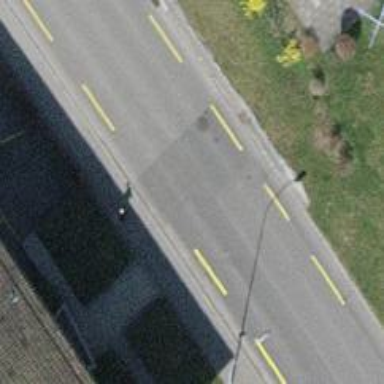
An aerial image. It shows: Marked road crossing with pedestrian island.